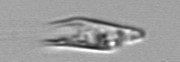
Label: Chrysochromulina_lanceolata